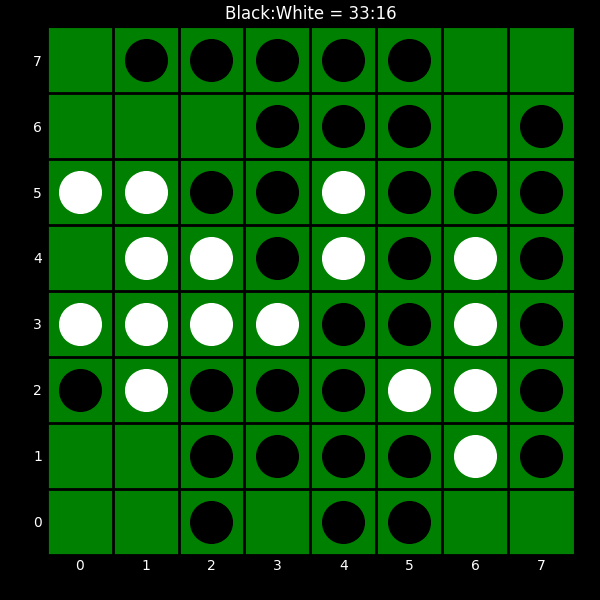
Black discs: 33
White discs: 16